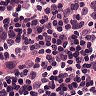
Metastatic tissue present: no